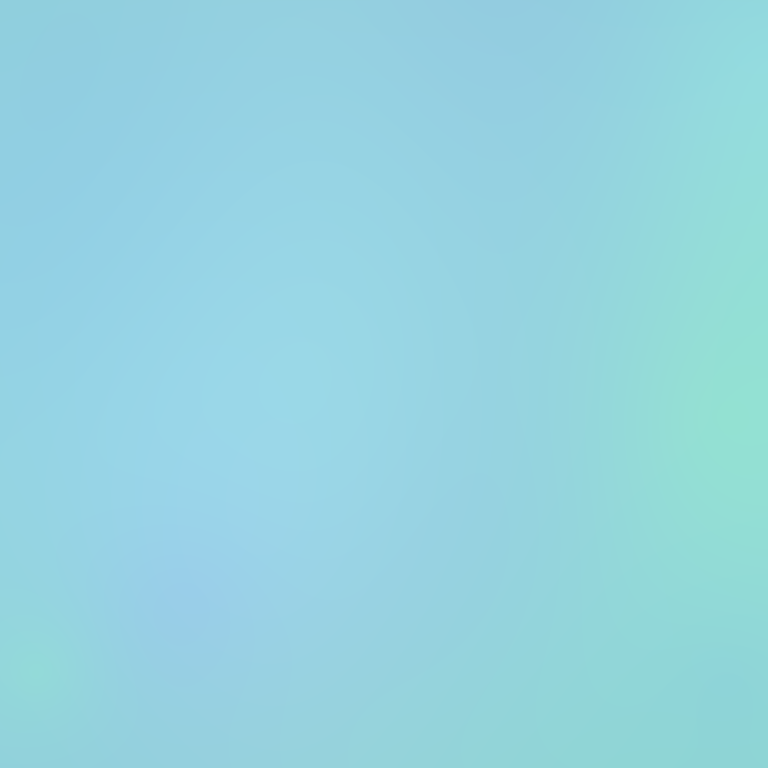
Abstract light effect, smooth gradient from soft blue to gentle green, calm atmosphere, diffuse light, no room, no furniture, no objects.